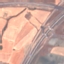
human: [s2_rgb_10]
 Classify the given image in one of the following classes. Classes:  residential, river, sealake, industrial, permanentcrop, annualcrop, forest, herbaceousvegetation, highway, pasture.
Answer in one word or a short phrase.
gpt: Highway